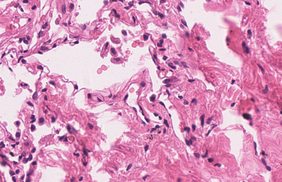
Tumor epithelial tissue: no
Tumor-associated stroma tissue: no
Normal tissue: yes